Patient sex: M
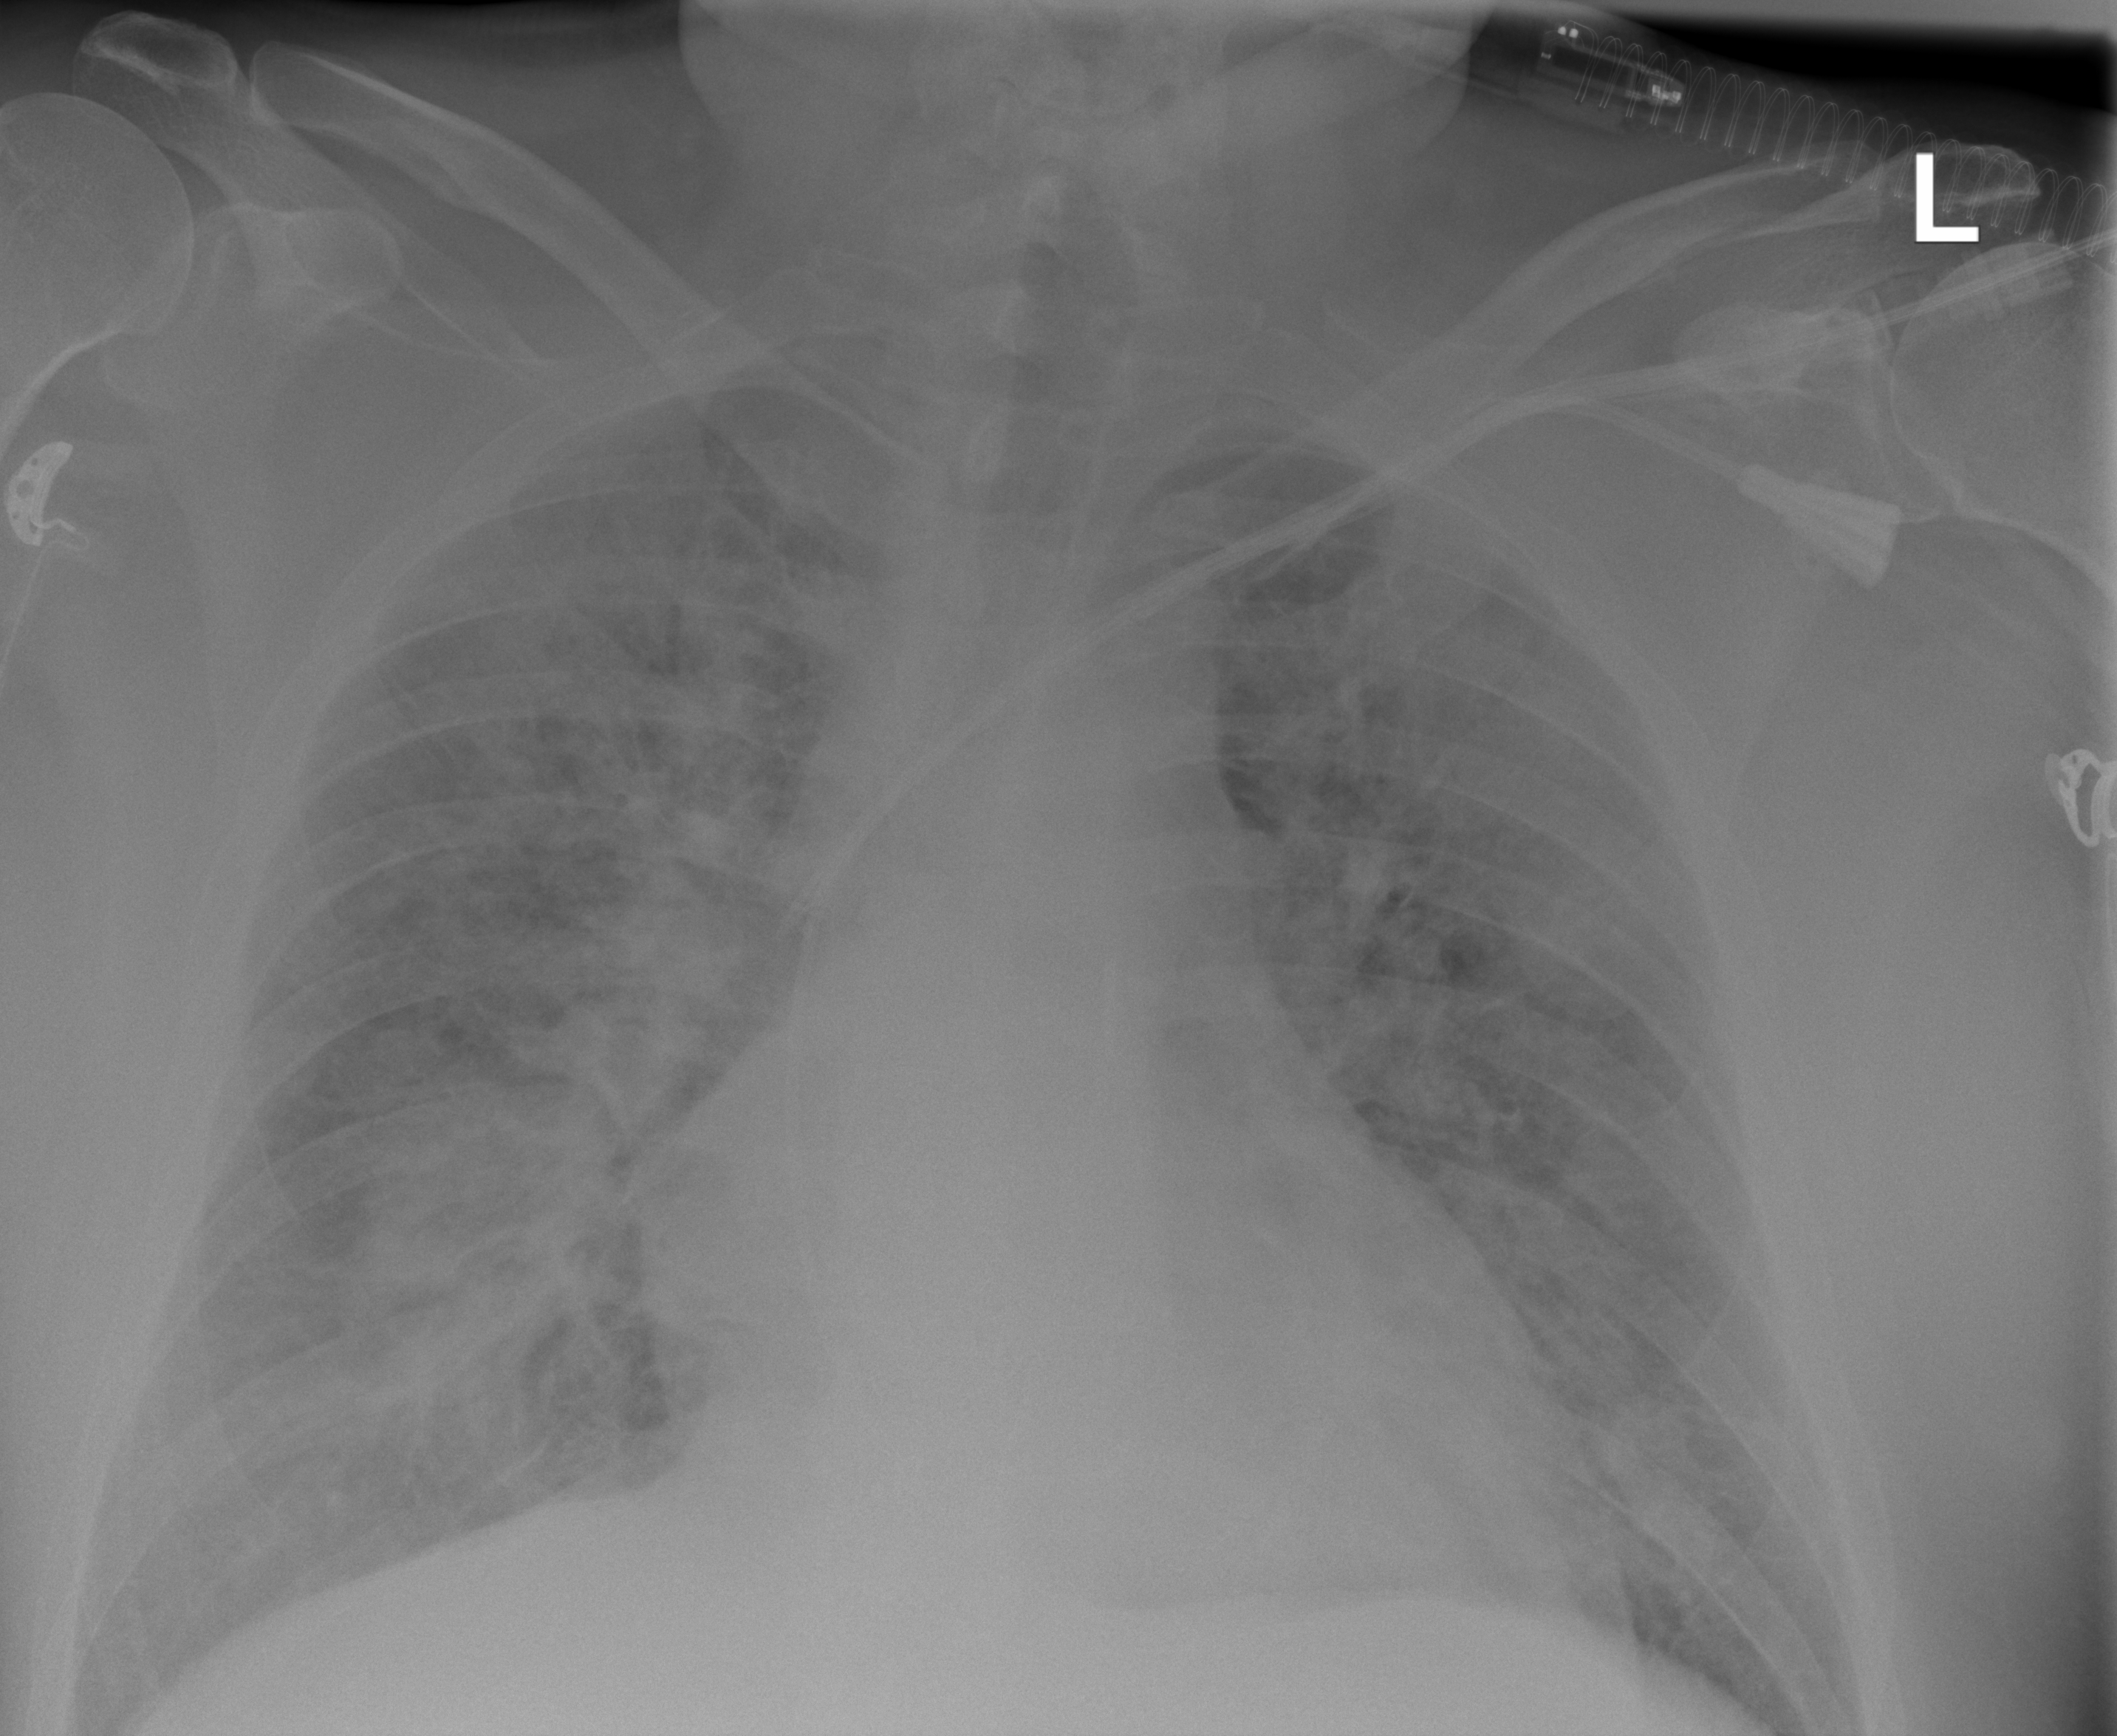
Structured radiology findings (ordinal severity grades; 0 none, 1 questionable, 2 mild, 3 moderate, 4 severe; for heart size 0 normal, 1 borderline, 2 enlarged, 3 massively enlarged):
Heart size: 2
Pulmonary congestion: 2
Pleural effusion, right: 0
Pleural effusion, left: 0
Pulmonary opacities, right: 3
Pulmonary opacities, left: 2
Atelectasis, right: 2
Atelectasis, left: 0